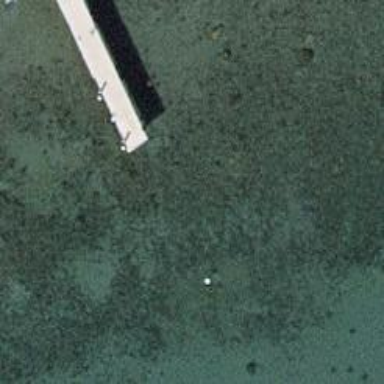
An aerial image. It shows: Man-made pier.